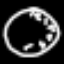
Label: clock